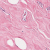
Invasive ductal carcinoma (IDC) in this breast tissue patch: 0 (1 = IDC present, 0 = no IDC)